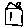
Label: house